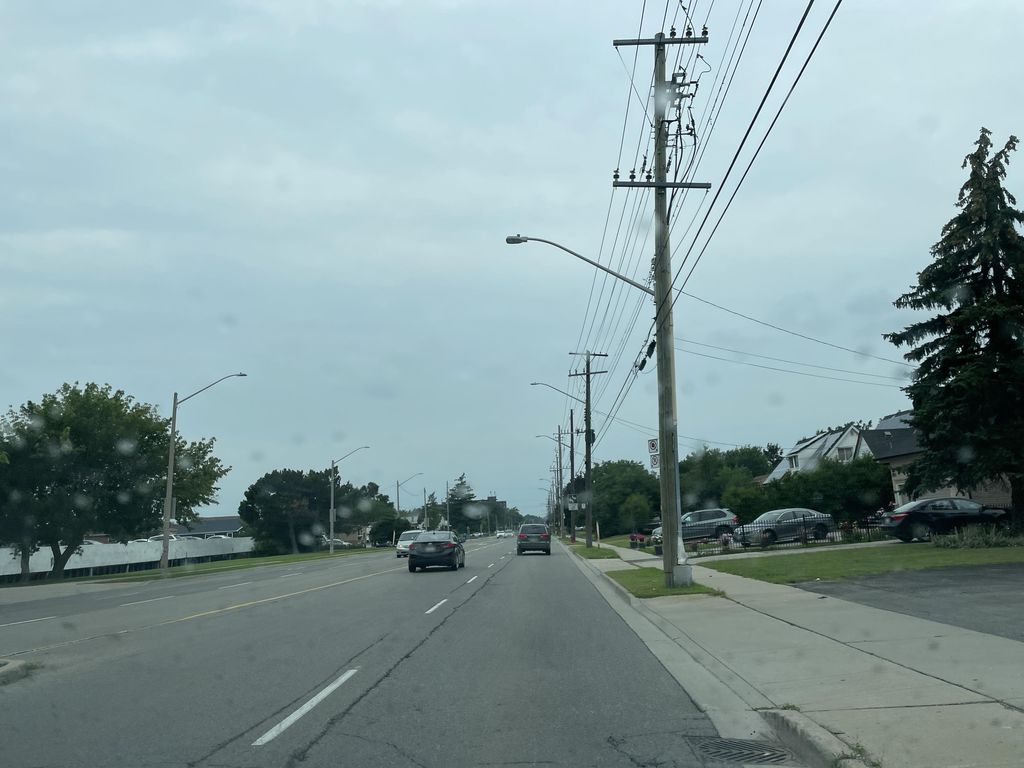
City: hamilton